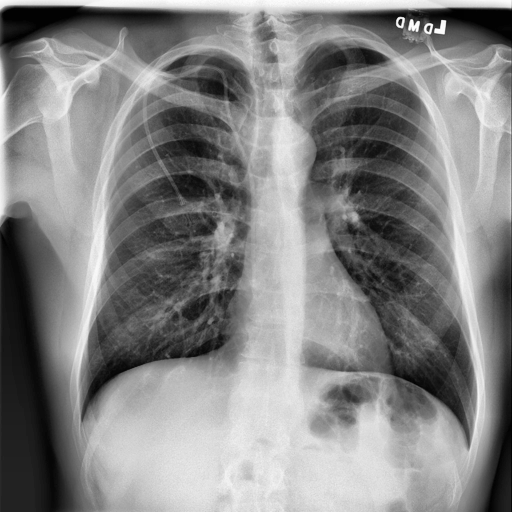
Finding: NORMAL